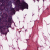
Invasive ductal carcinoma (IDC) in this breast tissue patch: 0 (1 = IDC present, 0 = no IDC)